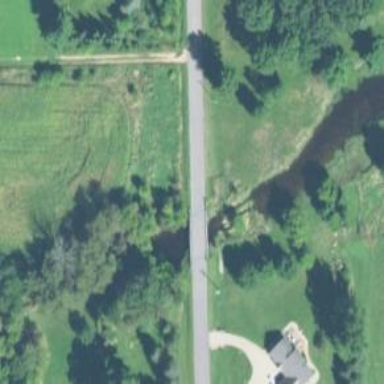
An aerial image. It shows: Residential road with bridge.